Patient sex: M
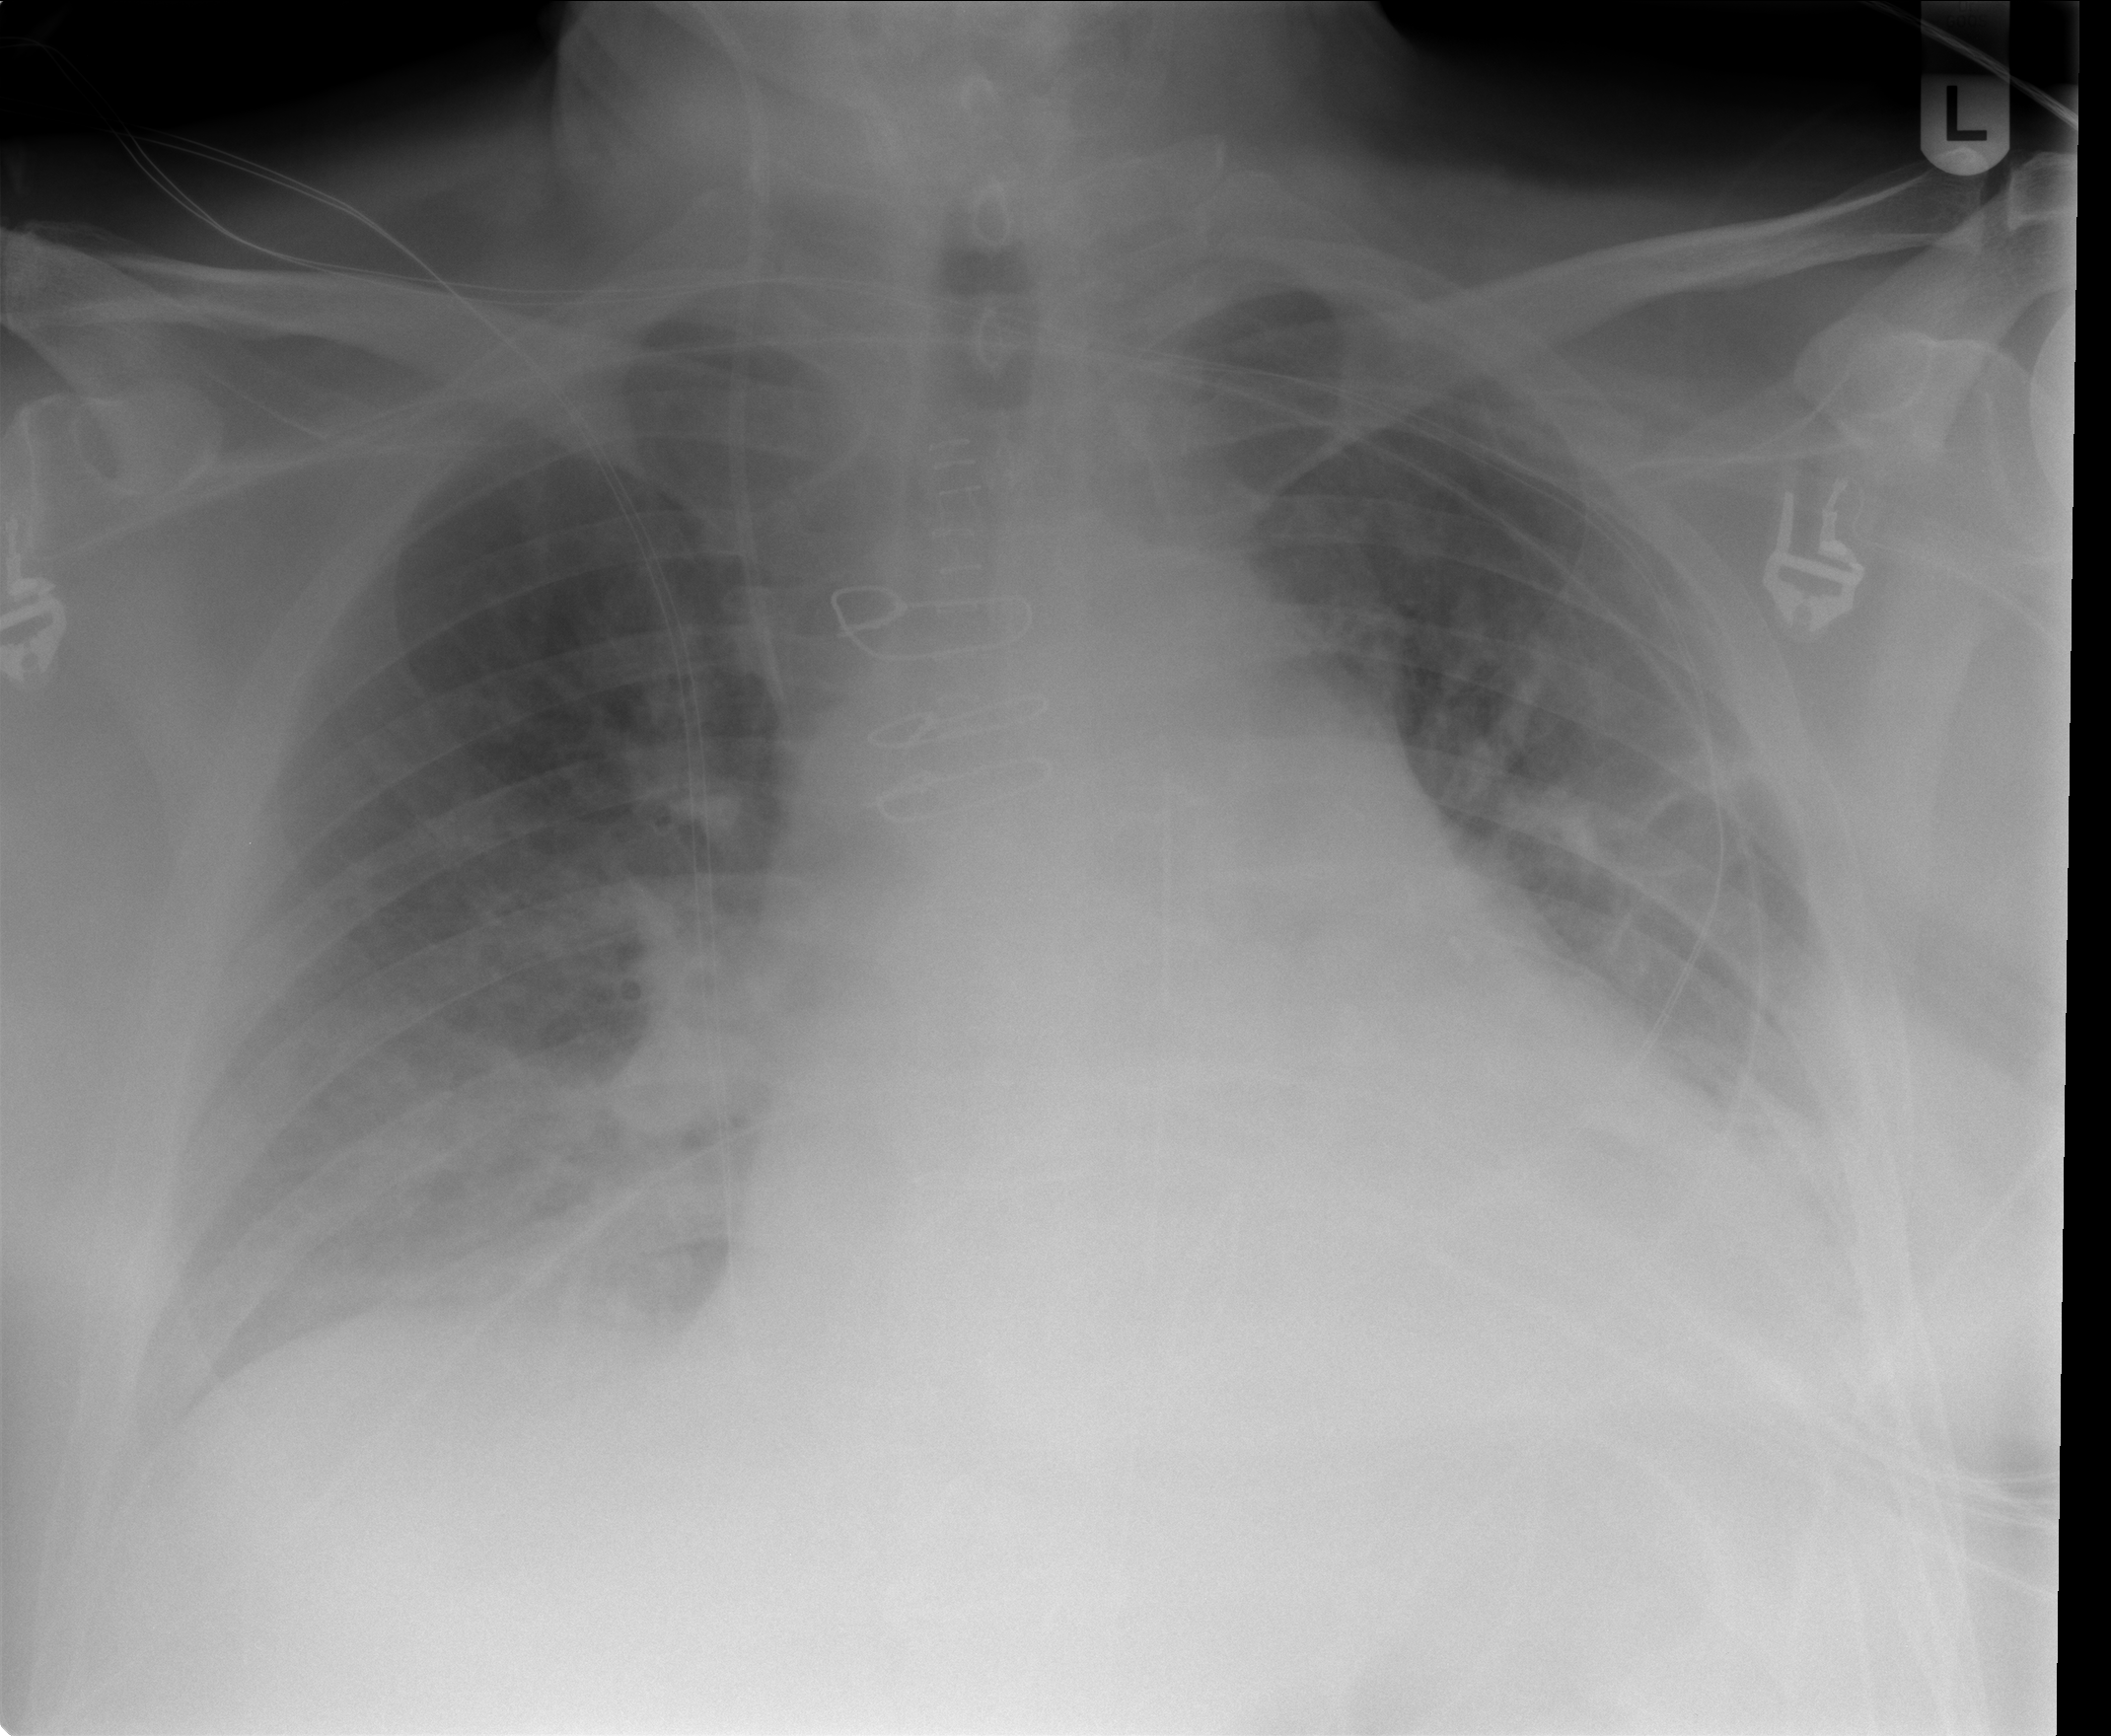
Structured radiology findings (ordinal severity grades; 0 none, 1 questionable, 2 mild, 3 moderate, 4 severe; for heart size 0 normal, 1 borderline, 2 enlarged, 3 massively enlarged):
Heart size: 2
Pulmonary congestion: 3
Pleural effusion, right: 2
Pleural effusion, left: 2
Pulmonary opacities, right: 2
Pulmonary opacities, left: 2
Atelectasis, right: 2
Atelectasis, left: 2